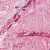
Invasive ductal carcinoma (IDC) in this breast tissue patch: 0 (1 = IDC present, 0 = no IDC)